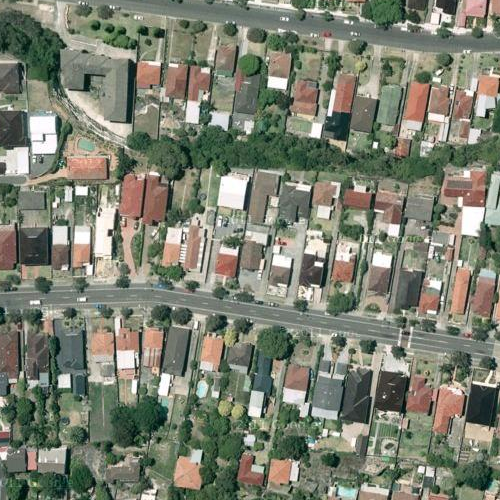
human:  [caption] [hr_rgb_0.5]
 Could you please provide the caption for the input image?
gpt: Lots of houses with red and orange roofs are densely arranged .

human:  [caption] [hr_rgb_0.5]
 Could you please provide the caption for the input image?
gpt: A residential area with houses arranged neatly and some roads go across this area .

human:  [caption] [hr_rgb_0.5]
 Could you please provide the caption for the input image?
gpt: A residential area with houses arranged neatly while many plants on the roadside .

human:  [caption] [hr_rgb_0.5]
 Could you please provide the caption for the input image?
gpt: A town with many houses arranged densely and some roads go across this area .

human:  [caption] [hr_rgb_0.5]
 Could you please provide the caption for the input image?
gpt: This is a residential area with houses densely arranged and some roads go across this area .